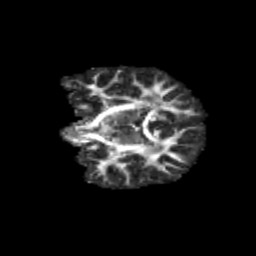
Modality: FA
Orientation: coronal
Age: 10
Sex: male
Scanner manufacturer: siemens
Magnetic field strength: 3 T
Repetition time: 3.8 s
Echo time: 0.07 s